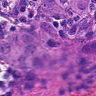
Metastatic tissue present: yes